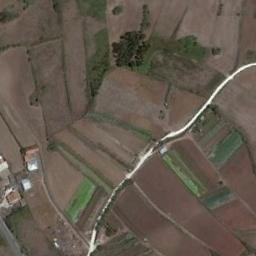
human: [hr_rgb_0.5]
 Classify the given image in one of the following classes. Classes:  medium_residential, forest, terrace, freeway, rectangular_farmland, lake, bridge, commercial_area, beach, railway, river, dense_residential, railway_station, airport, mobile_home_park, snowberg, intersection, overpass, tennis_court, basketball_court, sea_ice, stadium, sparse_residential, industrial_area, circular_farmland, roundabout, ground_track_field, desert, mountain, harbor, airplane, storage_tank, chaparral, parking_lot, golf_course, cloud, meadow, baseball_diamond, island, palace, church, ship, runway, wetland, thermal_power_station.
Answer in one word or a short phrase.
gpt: terrace